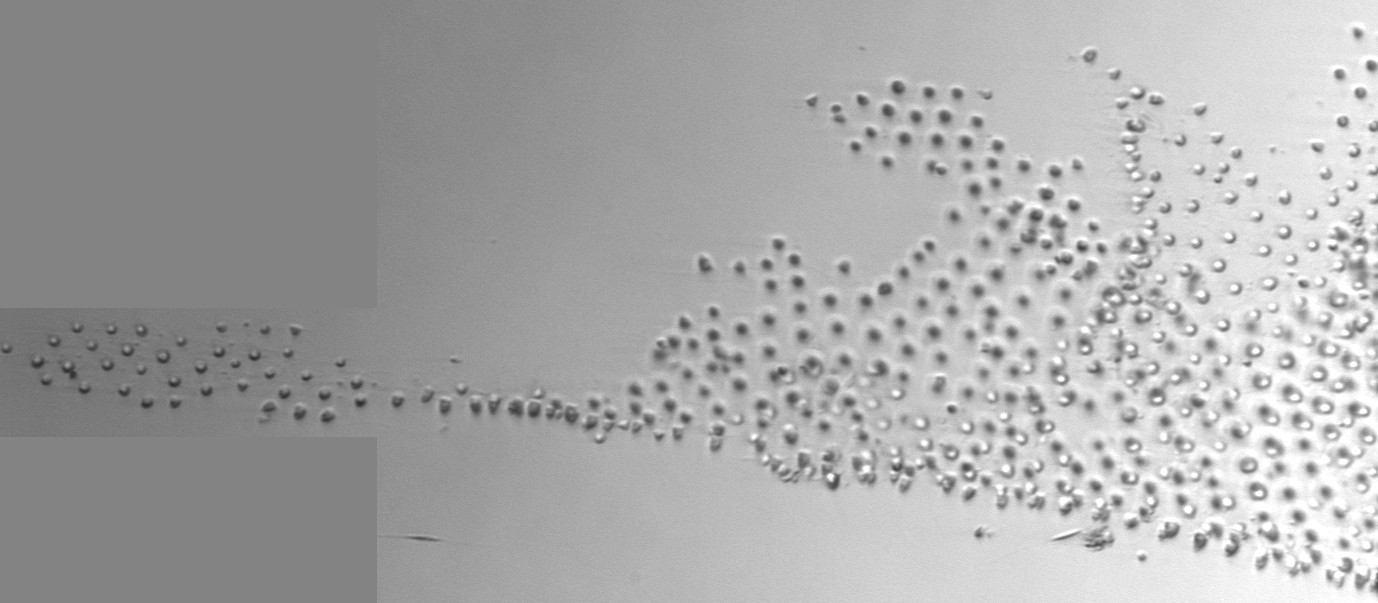
Label: Parvicorbicula_socialis